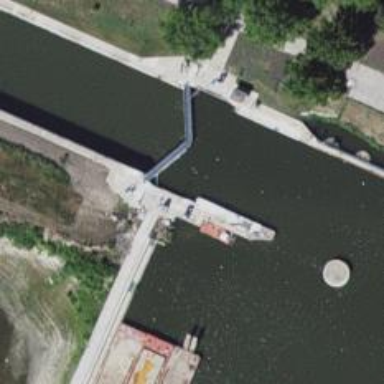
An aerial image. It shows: Lock gate on waterway.